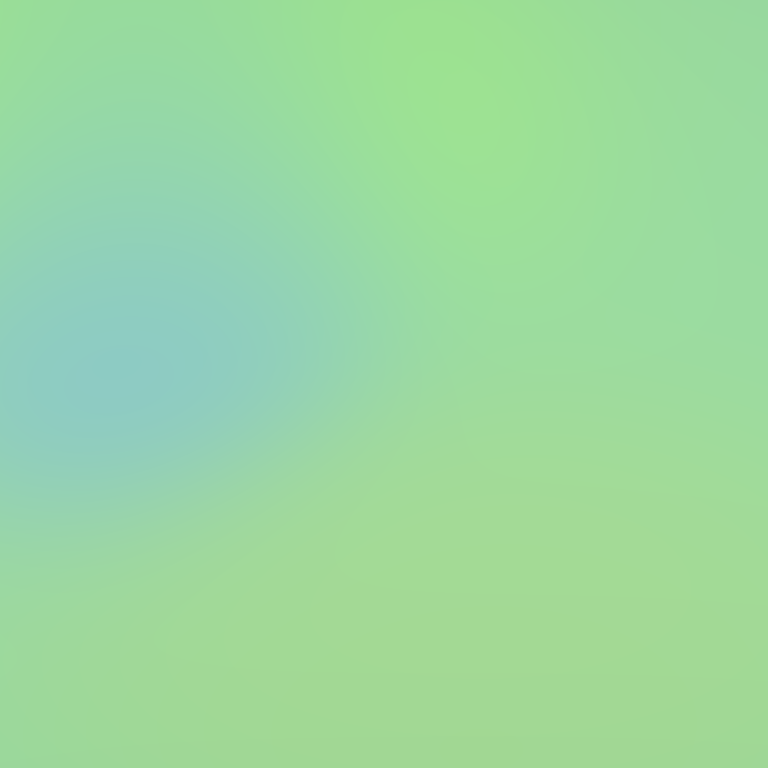
Abstract light effect, smooth gradient from soft green to light blue, calm atmosphere, diffuse light, no room, no furniture, no objects.